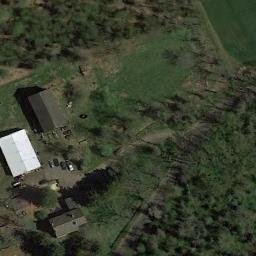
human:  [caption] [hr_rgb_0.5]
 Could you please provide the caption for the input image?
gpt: There is a house by the road, With a few trees behind it .

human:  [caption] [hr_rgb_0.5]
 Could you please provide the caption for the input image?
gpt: There are several buildings in sparse residential .

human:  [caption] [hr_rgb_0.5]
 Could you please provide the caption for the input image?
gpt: In sparse residential areas there are several houses of different sizes and many green trees surrounded by grass .

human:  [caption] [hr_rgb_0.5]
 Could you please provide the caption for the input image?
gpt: The sparse residential is on the grass next to some trees .

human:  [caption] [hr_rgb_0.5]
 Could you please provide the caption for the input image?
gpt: A sparse residential area with many green trees and three buildings .